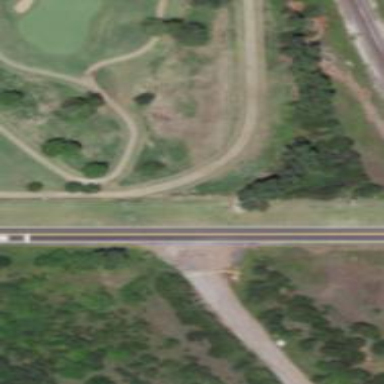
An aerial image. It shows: Service road used as golf cart path.